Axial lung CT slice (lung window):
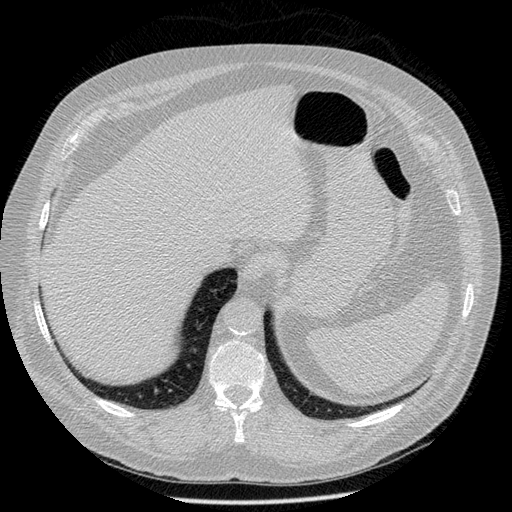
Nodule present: no